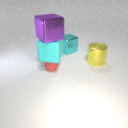
large yellow metal cylinder to the right of large cyan metal cube